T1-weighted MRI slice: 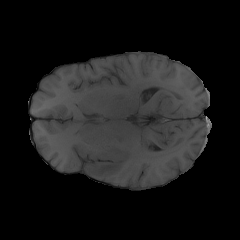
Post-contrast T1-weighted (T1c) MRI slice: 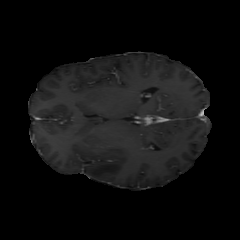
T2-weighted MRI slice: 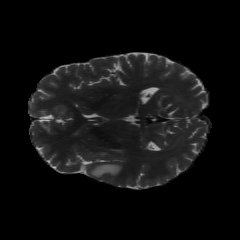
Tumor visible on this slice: yes